Field crop: maize
Growth stage: 2
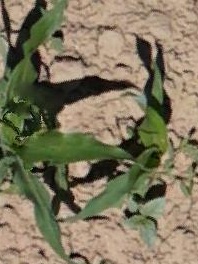
Species: maize